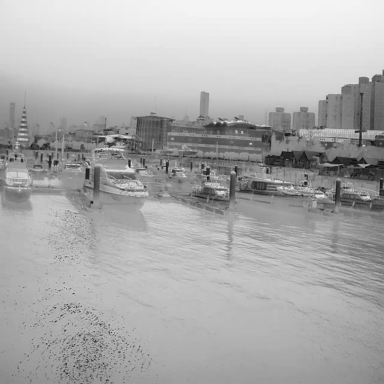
There are nine objects shown in the infrared image, including seven canoes, and two bulk_carriers.